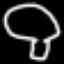
Label: mushroom